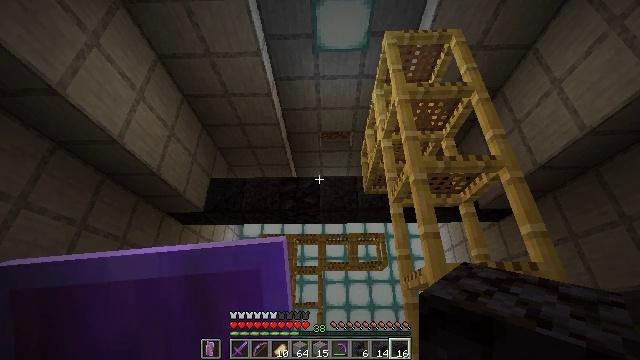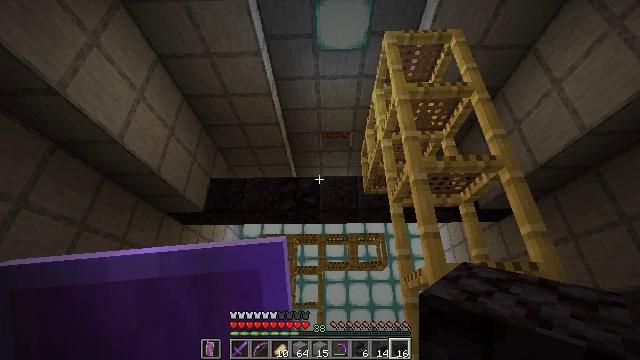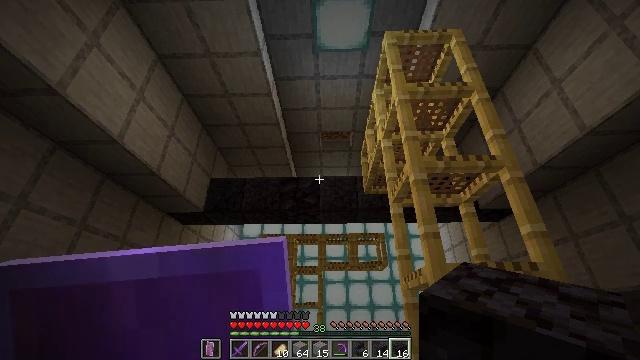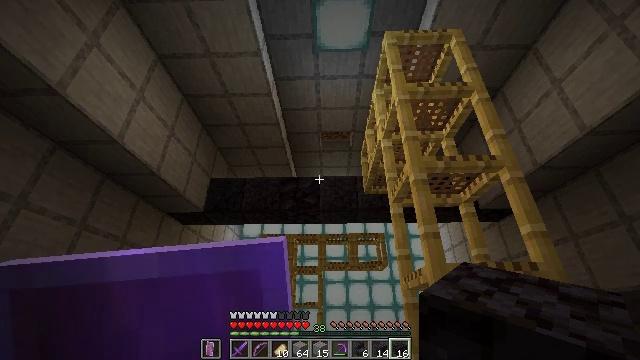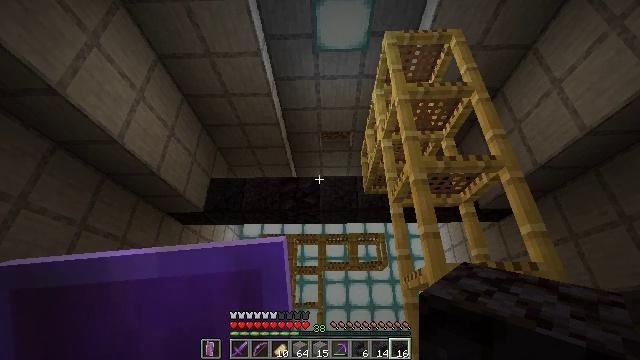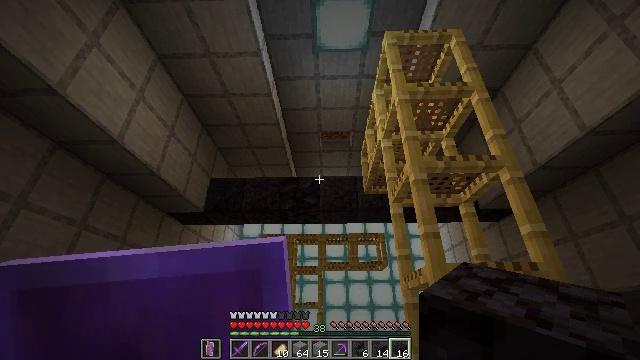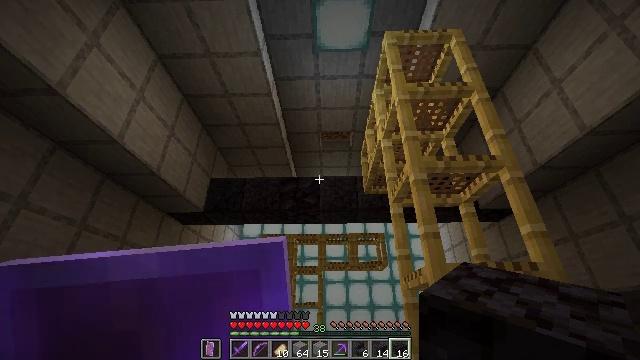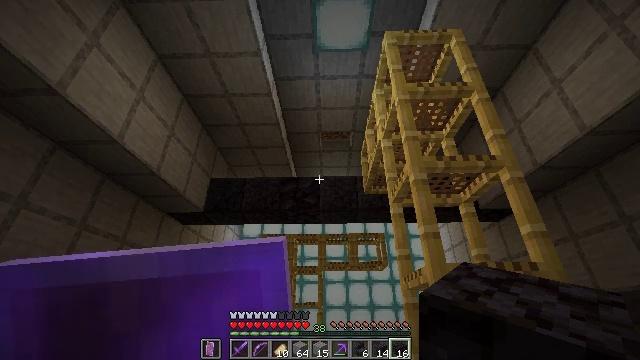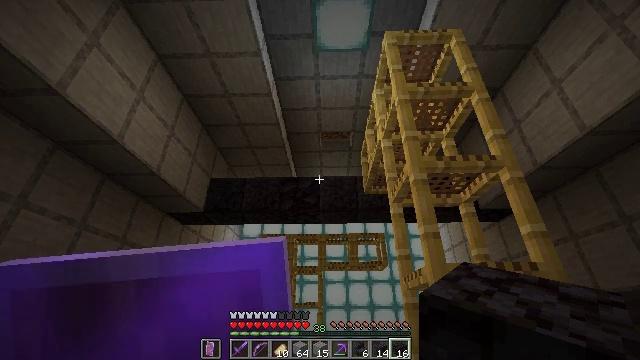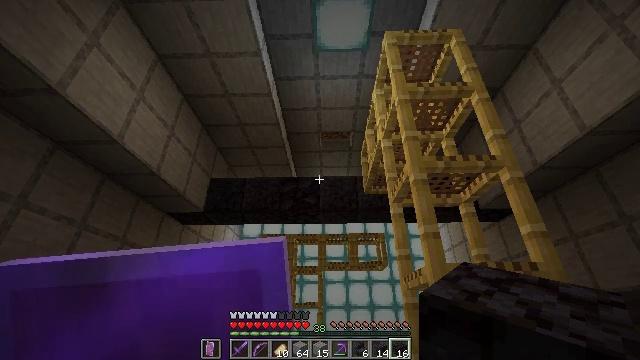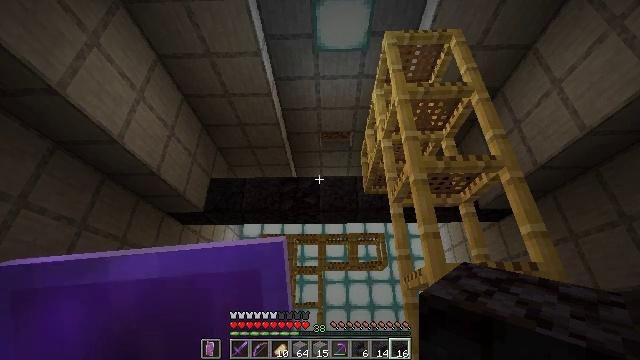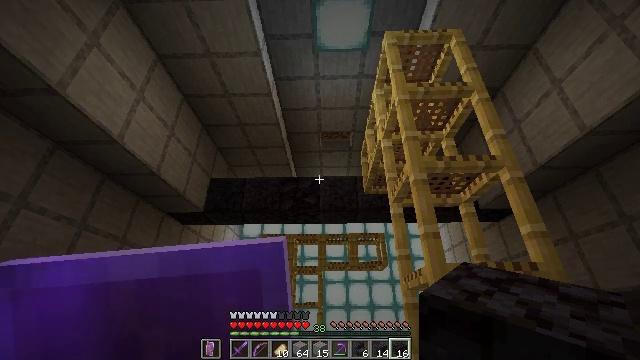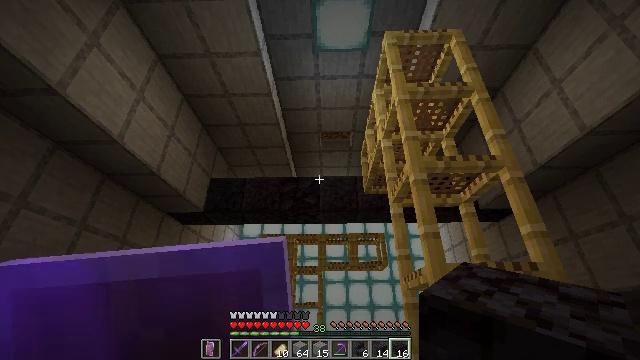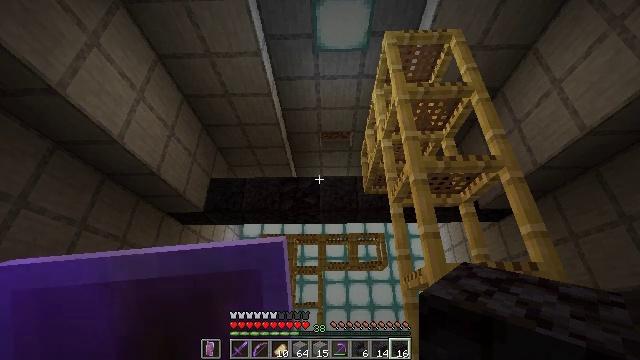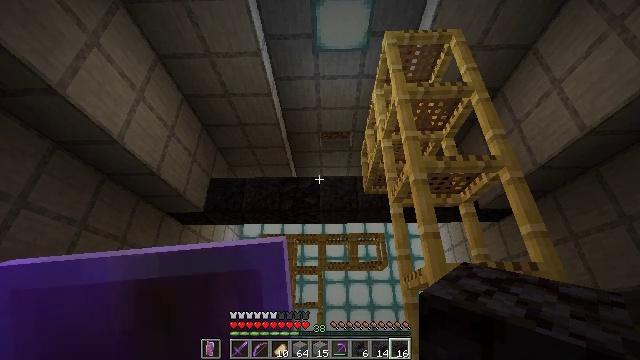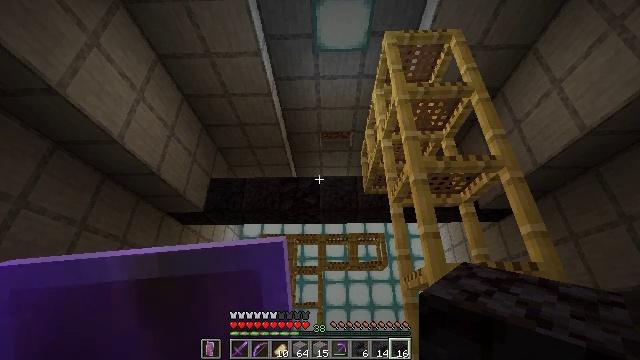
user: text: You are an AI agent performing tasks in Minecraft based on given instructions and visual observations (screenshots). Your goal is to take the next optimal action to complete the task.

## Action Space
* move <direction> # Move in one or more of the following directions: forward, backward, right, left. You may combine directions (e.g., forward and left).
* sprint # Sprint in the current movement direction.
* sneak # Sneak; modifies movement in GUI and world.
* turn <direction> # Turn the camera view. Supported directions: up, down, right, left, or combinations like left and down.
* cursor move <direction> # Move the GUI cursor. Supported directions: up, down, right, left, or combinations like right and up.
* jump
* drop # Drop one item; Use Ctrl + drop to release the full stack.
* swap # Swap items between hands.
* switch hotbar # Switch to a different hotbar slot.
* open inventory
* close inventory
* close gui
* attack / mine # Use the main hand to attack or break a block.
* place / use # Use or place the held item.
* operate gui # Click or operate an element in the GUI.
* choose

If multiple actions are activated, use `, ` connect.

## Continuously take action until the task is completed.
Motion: motion action
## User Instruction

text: Harvest polished blackstone for construction.
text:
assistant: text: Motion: no_op
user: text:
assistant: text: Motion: no_op
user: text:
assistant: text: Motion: no_op
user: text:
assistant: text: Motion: no_op
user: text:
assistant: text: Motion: no_op
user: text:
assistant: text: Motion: no_op
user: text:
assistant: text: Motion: no_op
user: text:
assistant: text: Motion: no_op
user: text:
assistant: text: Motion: no_op
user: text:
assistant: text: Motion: no_op
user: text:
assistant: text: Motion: no_op
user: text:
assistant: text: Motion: no_op
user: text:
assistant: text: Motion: no_op
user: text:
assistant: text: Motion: no_op
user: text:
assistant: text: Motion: no_op
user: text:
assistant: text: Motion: no_op
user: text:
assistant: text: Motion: no_op
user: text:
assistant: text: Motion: no_op
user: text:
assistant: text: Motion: no_op
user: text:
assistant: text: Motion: no_op
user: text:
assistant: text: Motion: no_op
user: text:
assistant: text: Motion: no_op
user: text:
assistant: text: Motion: no_op
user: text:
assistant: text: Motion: no_op
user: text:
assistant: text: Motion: no_op
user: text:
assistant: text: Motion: no_op
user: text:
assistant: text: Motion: no_op
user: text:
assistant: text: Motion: no_op
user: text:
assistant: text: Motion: no_op
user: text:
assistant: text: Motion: no_op